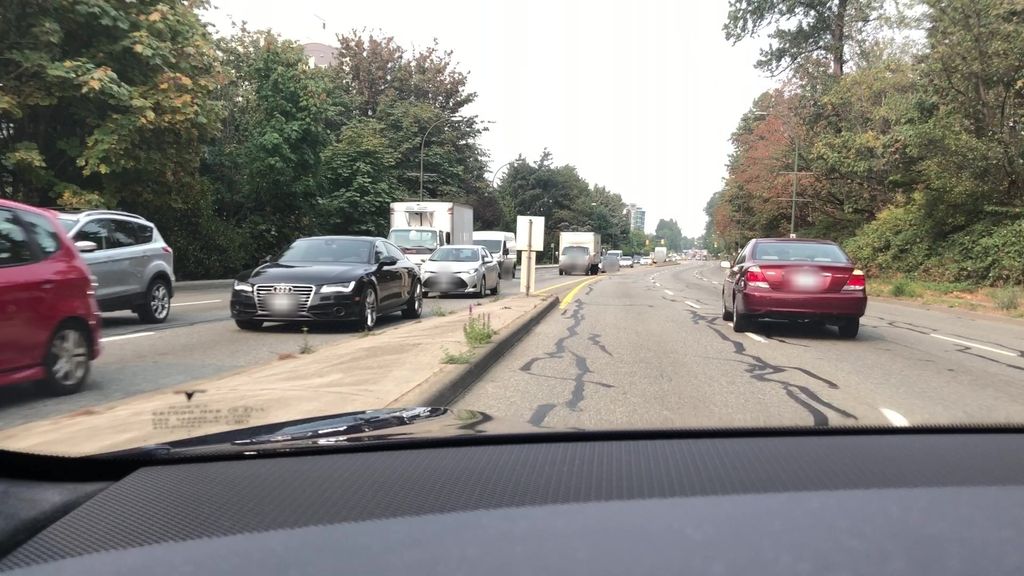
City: vancouver